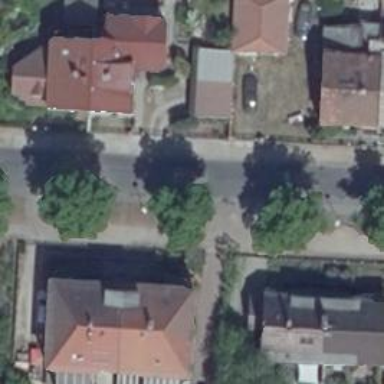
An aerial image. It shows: Tree-lined avenue.